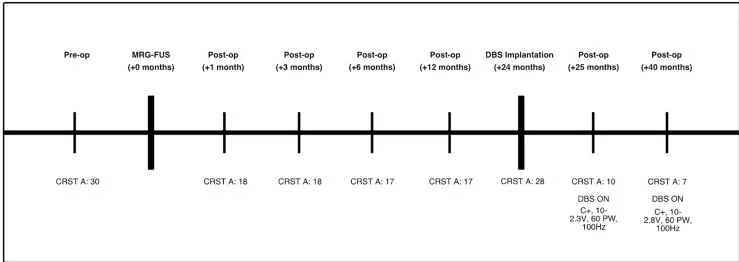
(A) Clinical timeline of patient's procedures and DBS programming parameters following FUS and lead implantation. The patient's tremor was evaluated using the Clinical Rating Scale for Tremor (CRST) A subsection, which evaluates tremor, including those of the upper extremities.
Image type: chart (chart)